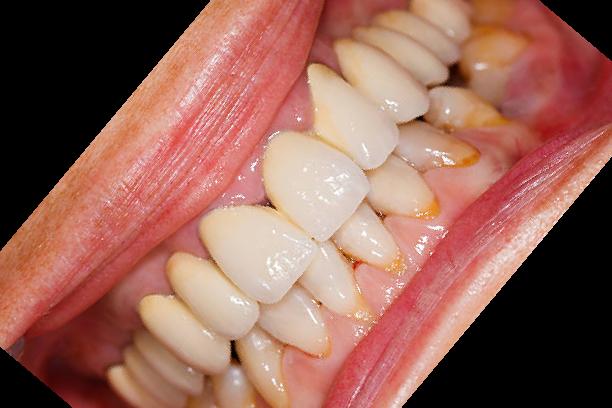
Condition: Gingivitis